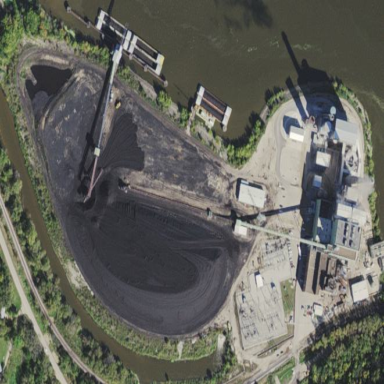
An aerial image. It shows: Industrial area with coal-powered plant.